Interaction volume radius: 10 \u00c5
Interaction volume height: 15 \u00c5
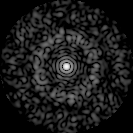
Disorder parameter: 0.8394